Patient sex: M
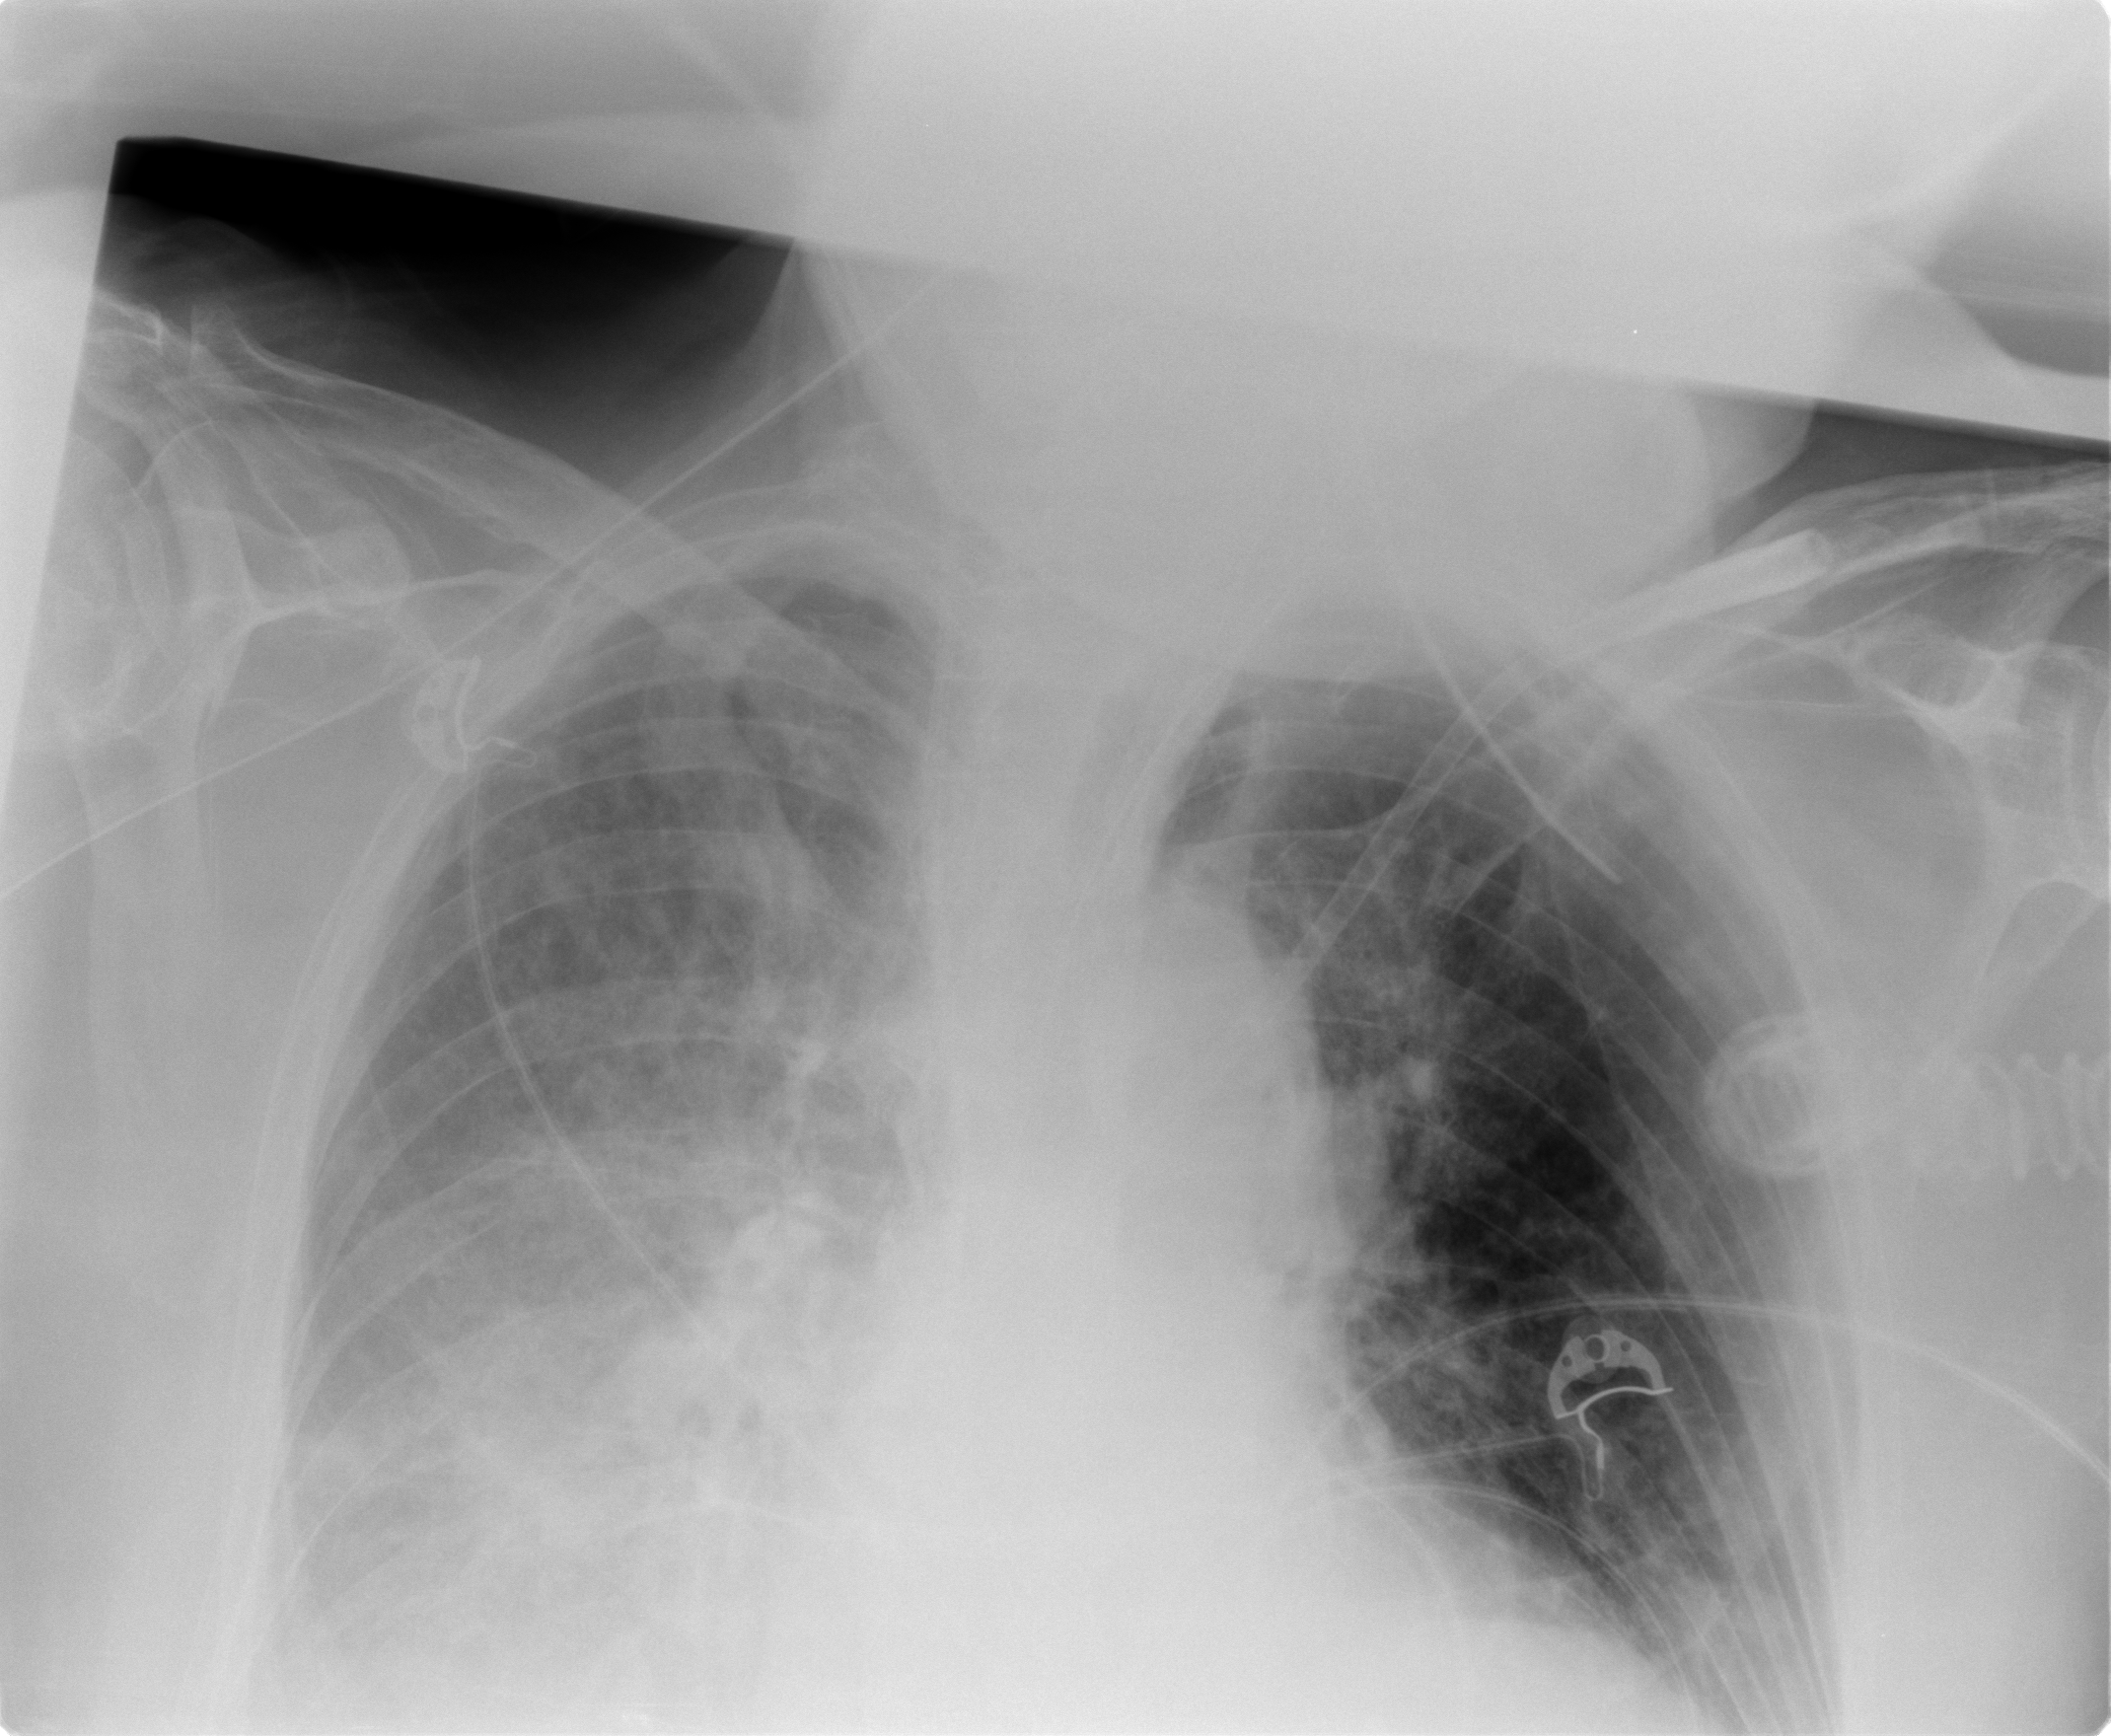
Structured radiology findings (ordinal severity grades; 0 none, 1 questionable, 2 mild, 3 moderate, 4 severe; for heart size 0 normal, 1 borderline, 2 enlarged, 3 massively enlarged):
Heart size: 0
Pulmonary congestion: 2
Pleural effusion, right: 1
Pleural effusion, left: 0
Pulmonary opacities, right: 3
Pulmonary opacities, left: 0
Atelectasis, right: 2
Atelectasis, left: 1